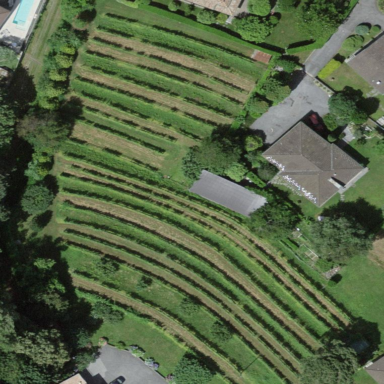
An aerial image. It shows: Vineyard where grapes are grown.